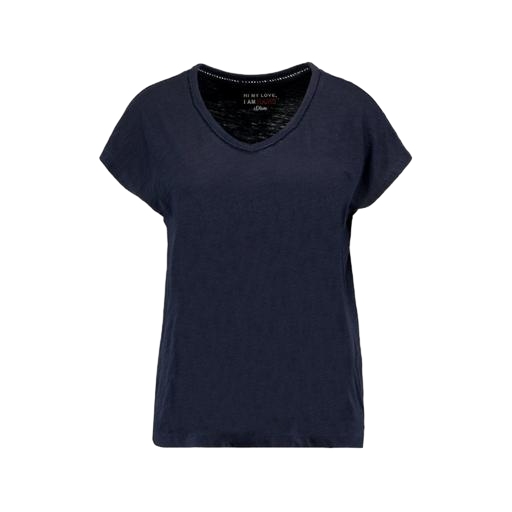
blue v-neck t-shirt only macy, blue t-shirt only macy, blue plus size printed t-shirt only macy, white background